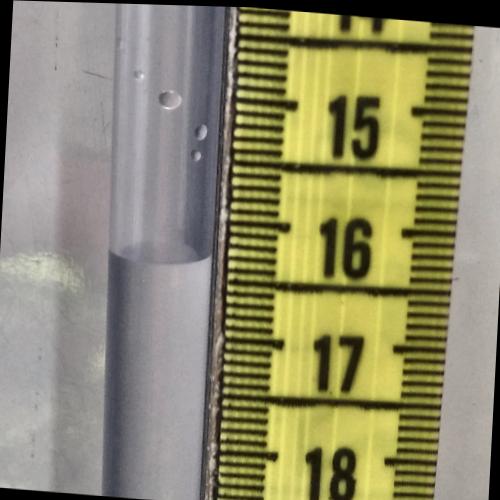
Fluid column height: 16.3 cm